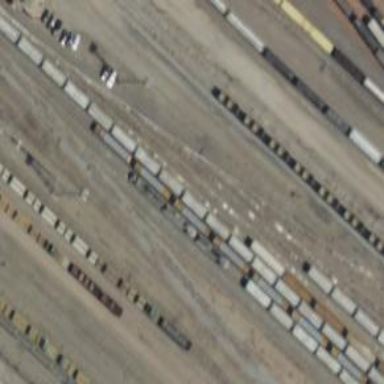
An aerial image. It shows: Railway siding for service.